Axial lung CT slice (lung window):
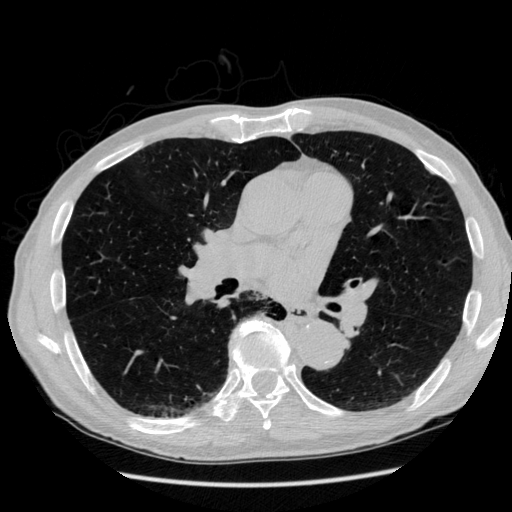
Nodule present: no